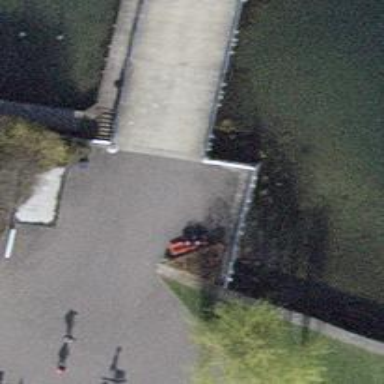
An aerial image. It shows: Red bench.